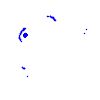
Particle: electron